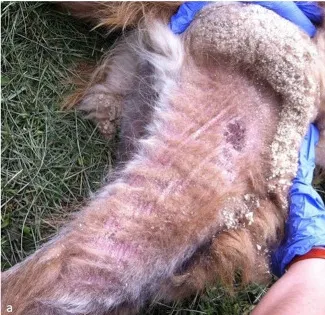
Llamas (case no. 2), skin lesions. Hind limb (after clipping): alopecia, moderate to severe erythema, severe scaling, and ,focal crusts.
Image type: medical_photograph (skin_photograph)